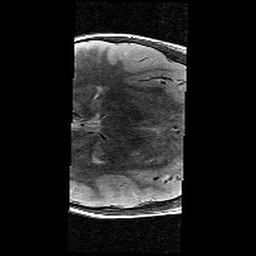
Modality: T2w
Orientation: axial
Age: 10
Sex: male
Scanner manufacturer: siemens
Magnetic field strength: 3 T
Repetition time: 9.23 s
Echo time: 0.067 s